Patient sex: M
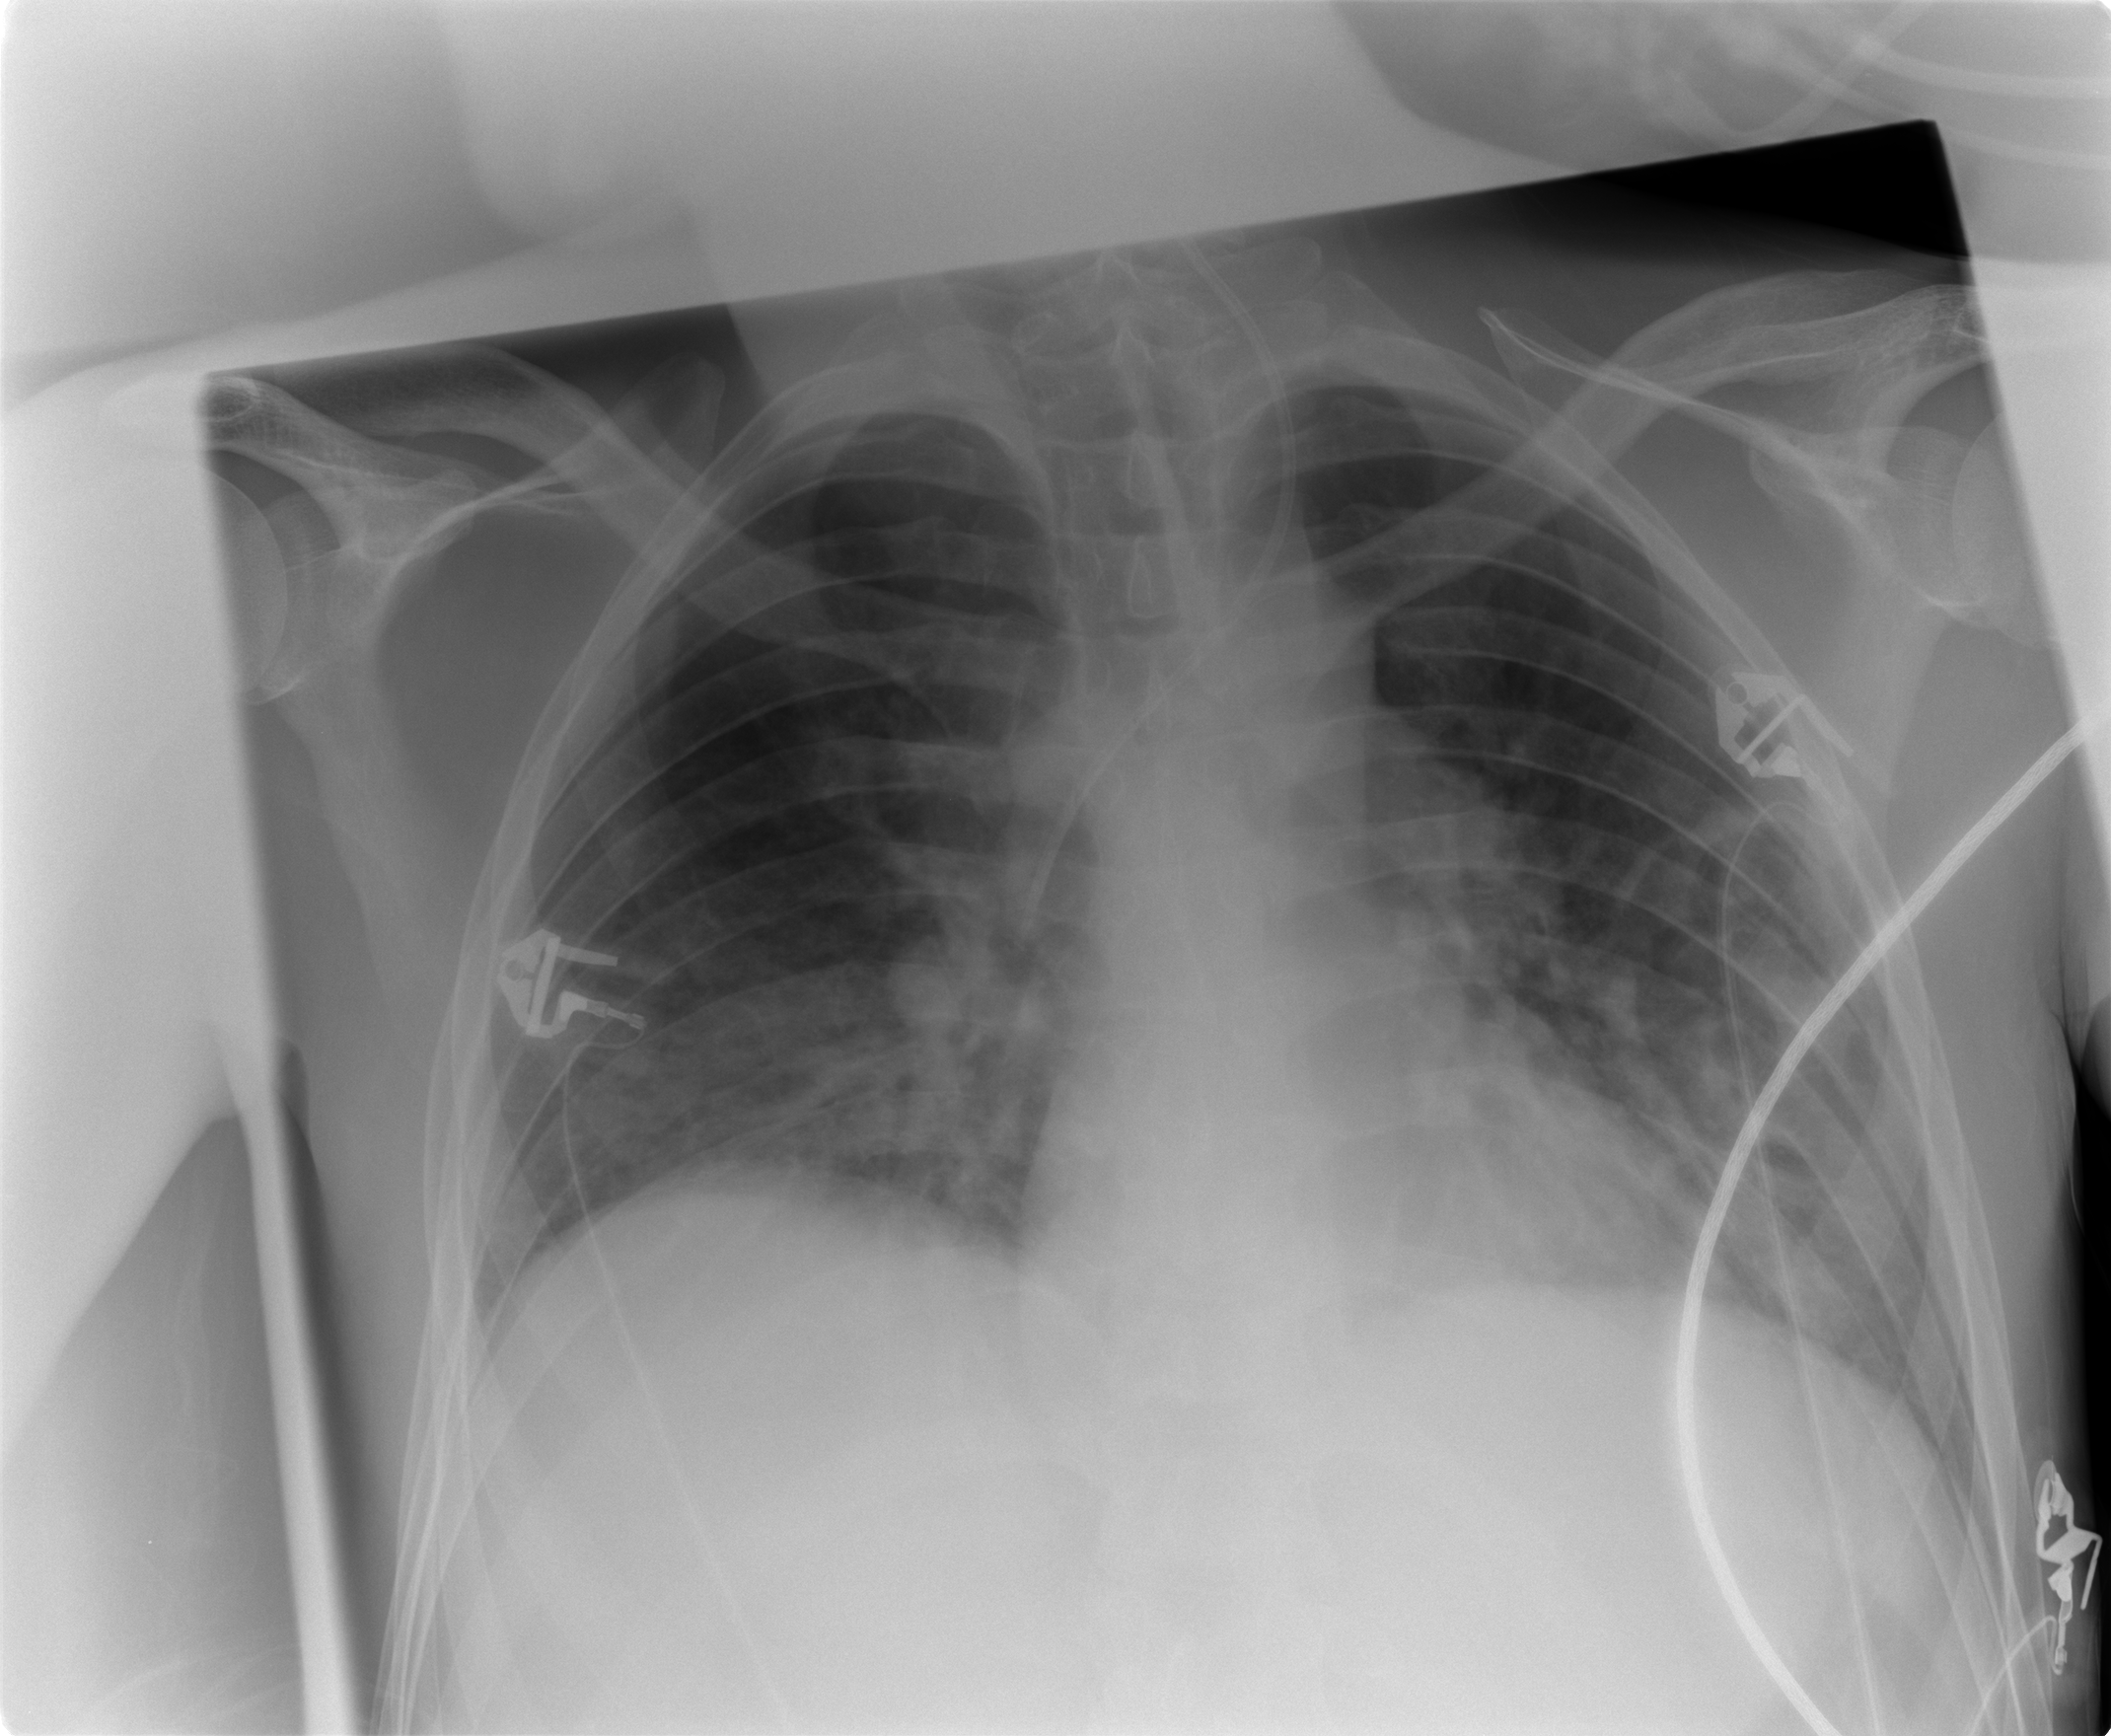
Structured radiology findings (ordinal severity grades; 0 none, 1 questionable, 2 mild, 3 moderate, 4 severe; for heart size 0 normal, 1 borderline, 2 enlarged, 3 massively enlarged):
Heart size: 0
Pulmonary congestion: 0
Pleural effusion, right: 0
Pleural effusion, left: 0
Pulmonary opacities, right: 2
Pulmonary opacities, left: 2
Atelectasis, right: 1
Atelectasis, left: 2